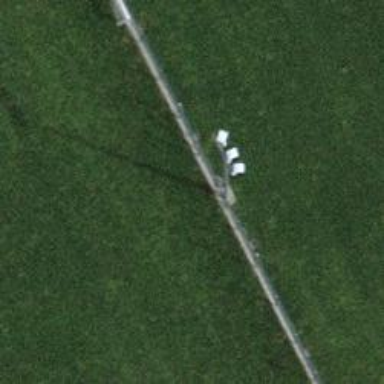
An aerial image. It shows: Mast structure.